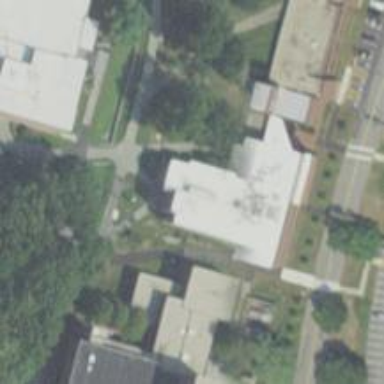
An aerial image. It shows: College building.